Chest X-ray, PA view. Patient: 70 years old, sex F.
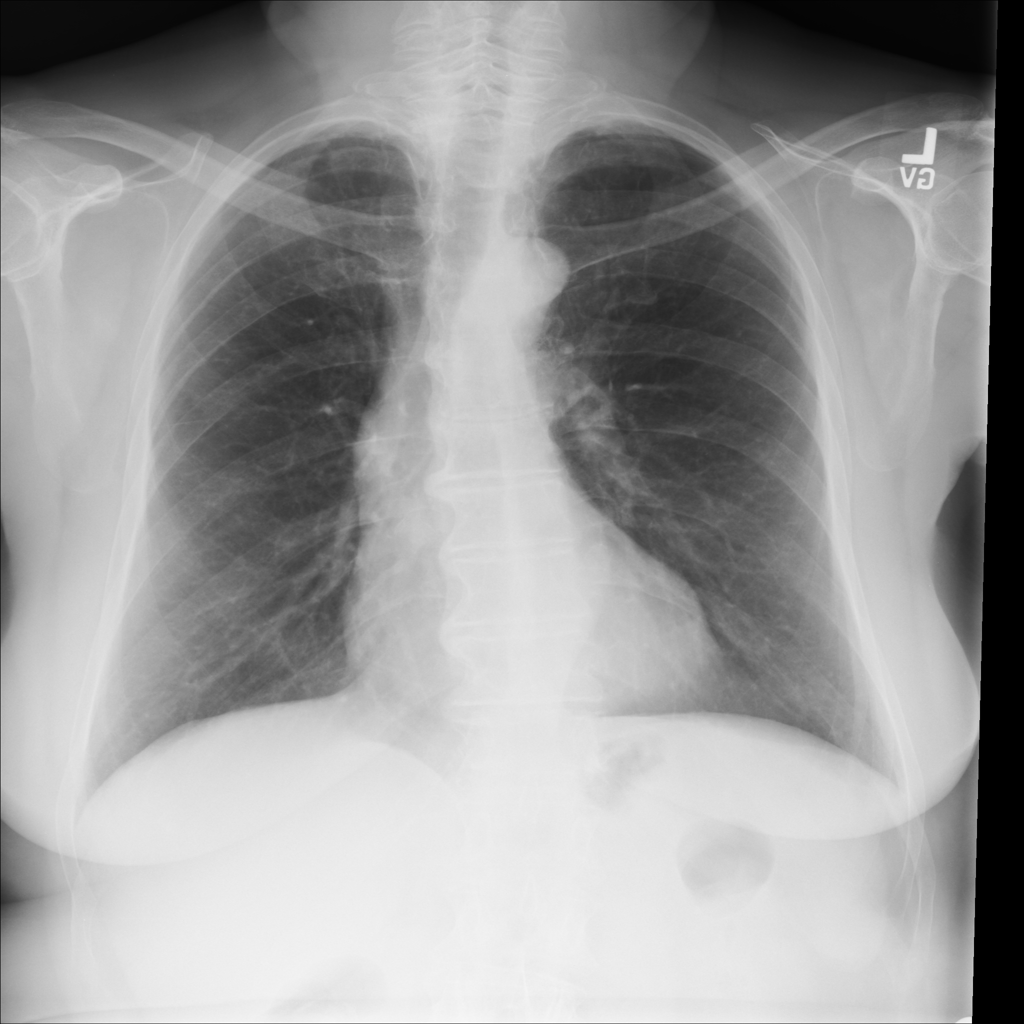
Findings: Emphysema, Fibrosis